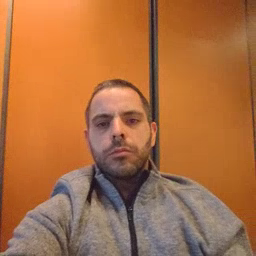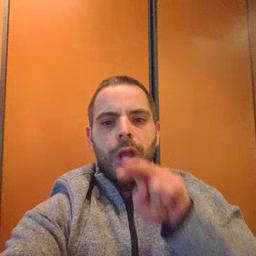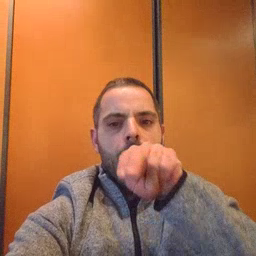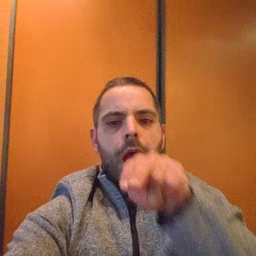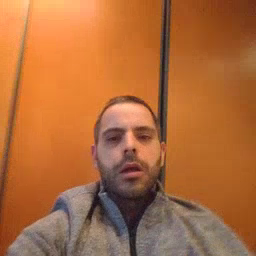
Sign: tongue